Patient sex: F
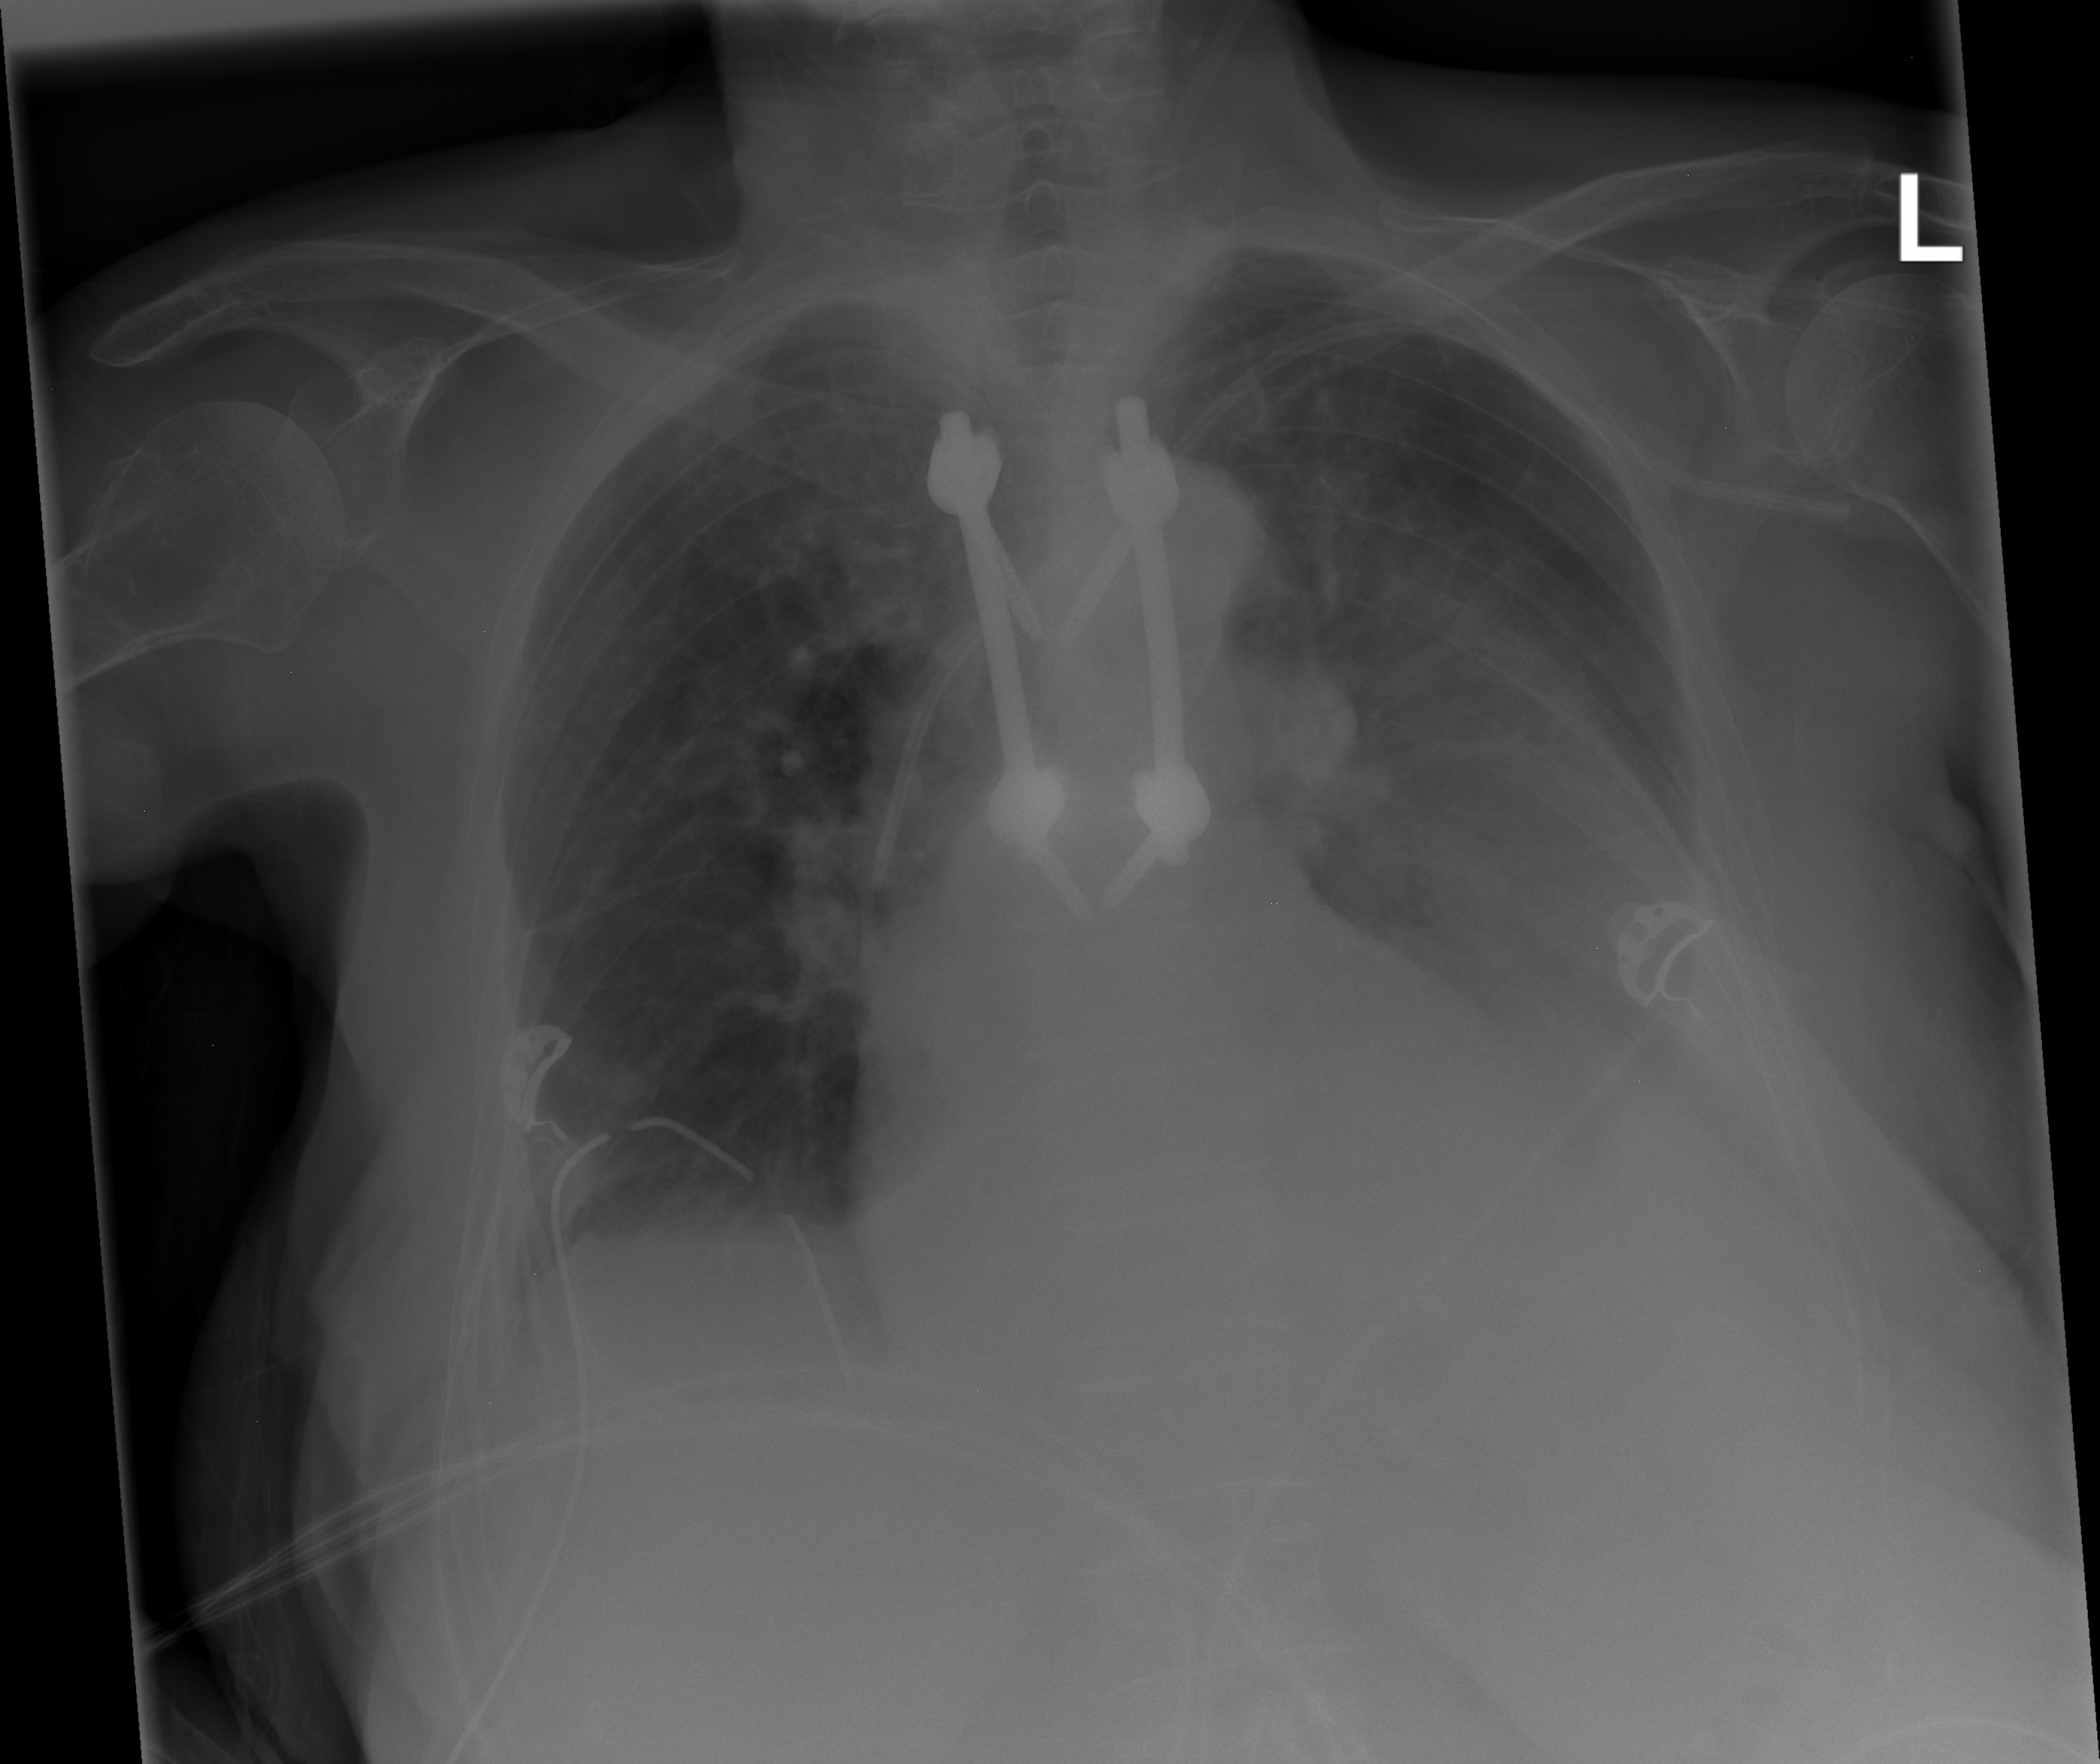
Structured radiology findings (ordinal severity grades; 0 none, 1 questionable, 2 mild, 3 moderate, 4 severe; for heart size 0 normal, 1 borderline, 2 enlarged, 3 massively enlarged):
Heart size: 0
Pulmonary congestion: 0
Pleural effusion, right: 0
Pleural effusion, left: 2
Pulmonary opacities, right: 0
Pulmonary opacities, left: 0
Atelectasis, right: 0
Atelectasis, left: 2